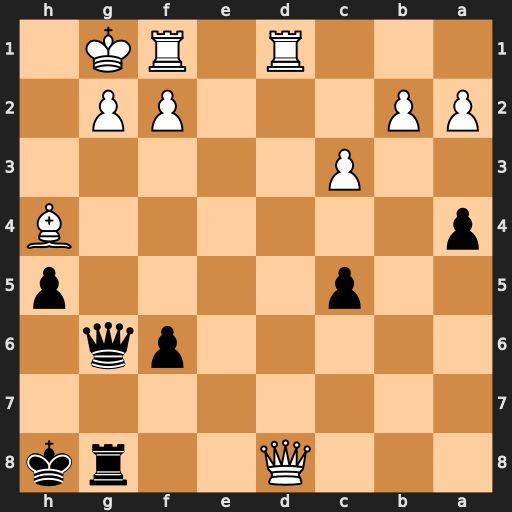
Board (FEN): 3Q2rk/8/5pq1/2p4p/p6B/2P5/PP3PP1/3R1RK1
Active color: b
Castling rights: -
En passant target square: -
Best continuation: Qxg2#